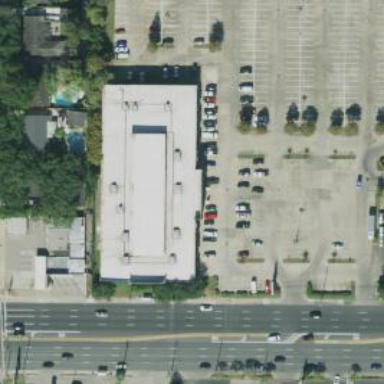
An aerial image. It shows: Parking space.